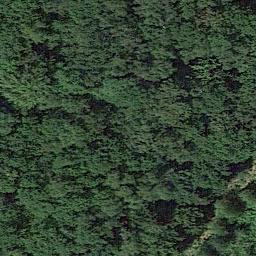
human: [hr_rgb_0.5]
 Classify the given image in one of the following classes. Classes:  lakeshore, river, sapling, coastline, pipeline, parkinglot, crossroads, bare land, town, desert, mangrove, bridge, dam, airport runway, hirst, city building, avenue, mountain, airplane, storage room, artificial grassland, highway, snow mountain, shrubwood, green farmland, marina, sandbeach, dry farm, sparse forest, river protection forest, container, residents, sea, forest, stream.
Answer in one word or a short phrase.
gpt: forest